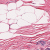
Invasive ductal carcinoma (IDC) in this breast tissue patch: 0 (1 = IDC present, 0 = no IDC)